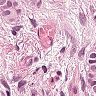
Metastatic tissue present: yes